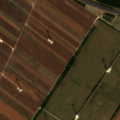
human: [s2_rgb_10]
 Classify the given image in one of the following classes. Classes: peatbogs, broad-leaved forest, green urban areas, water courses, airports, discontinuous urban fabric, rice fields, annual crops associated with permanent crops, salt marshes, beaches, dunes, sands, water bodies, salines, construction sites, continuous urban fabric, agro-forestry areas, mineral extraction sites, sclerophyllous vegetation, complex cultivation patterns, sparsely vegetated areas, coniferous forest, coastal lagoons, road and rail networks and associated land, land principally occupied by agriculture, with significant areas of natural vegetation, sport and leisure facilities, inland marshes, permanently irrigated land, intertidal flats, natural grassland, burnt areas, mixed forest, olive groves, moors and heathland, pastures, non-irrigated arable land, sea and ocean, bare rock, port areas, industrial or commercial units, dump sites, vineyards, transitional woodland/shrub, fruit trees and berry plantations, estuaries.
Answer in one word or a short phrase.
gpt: non-irrigated arable land